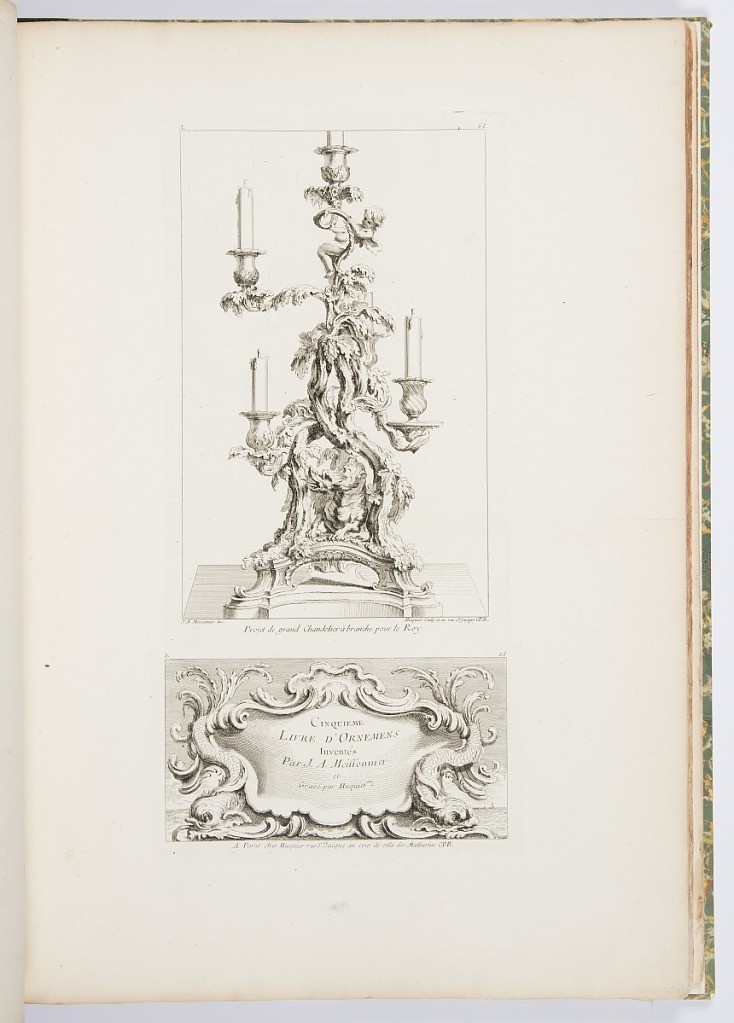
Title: Projet de grand Chandelier à branche pour le Roy., Chandelier à cinq branches avec un dragon, 2nd Plate
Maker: Juste-Aurèle Meissonnier, French, b. Italy, 1695–1750
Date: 1740
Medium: Engraving on white laid paper
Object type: Print
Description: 1921-6-212-27-a: Candelabra with five arms decorated with acanthus ...;     1921-6-212-27-b: Large cartouche in which "CINQUIEME/LIVRE D'ORNAME...